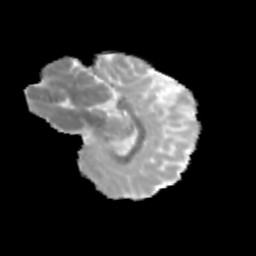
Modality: MD
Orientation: sagittal
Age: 14
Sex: female
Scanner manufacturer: siemens
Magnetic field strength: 3 T
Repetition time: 3.8 s
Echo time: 0.07 s